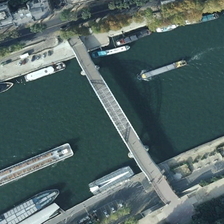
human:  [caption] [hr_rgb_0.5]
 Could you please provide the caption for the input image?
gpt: a bridge is over a river with some boats in it and some green trees in two sides of it .

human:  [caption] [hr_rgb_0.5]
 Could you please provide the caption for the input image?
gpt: a bridge is over a river with some boats in it and some green trees in two sides of it .

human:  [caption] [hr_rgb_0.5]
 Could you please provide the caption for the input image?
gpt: a bridge is over a river with some boats in it and some green trees in two sides of it .

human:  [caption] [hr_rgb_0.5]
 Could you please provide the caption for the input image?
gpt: a bridge is over a river with some boats in it and some green trees in two sides of it .

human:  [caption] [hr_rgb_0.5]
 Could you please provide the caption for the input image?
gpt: a bridge is over a river with some boats in it and some green trees in two sides of it .